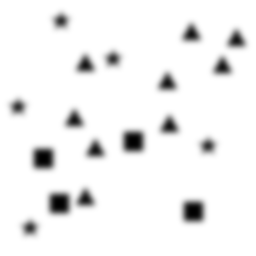
Squares: 4
Triangles: 9
Stars: 5
Total shapes: 18